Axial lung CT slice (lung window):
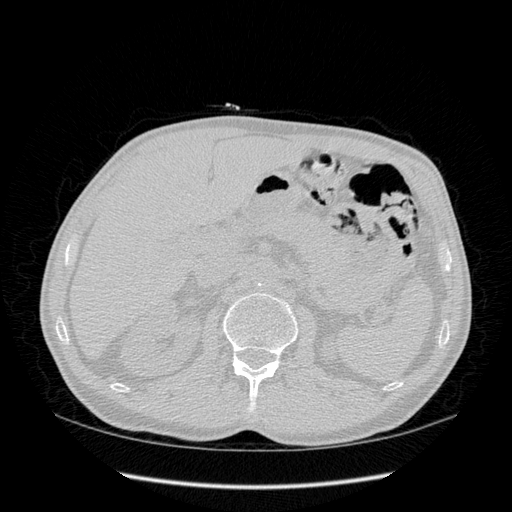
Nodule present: no